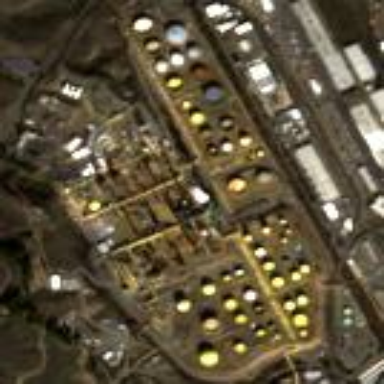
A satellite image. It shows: Industrial area focused on oil production.